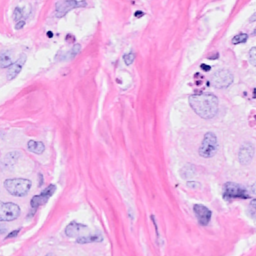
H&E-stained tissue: Breast